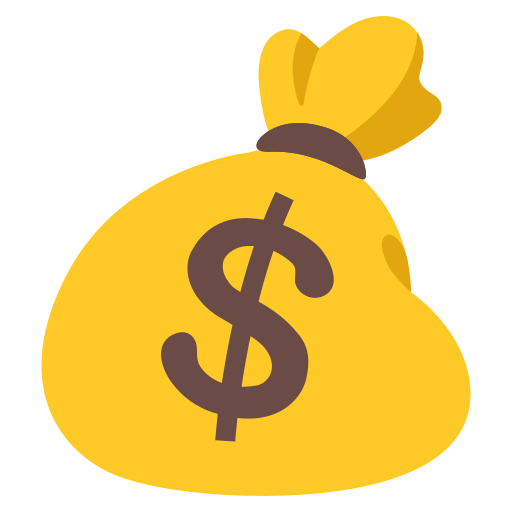
Emoji: 💰